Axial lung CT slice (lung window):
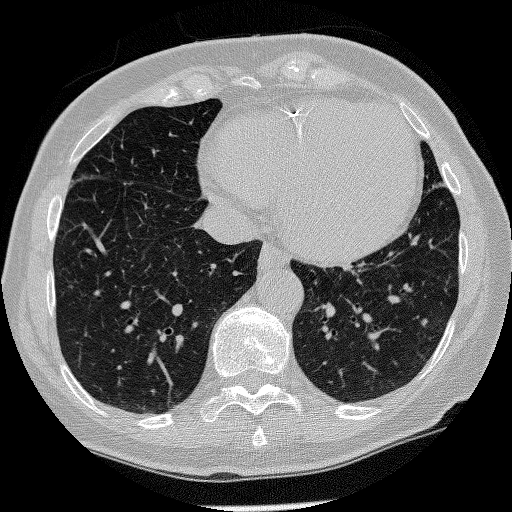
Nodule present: no